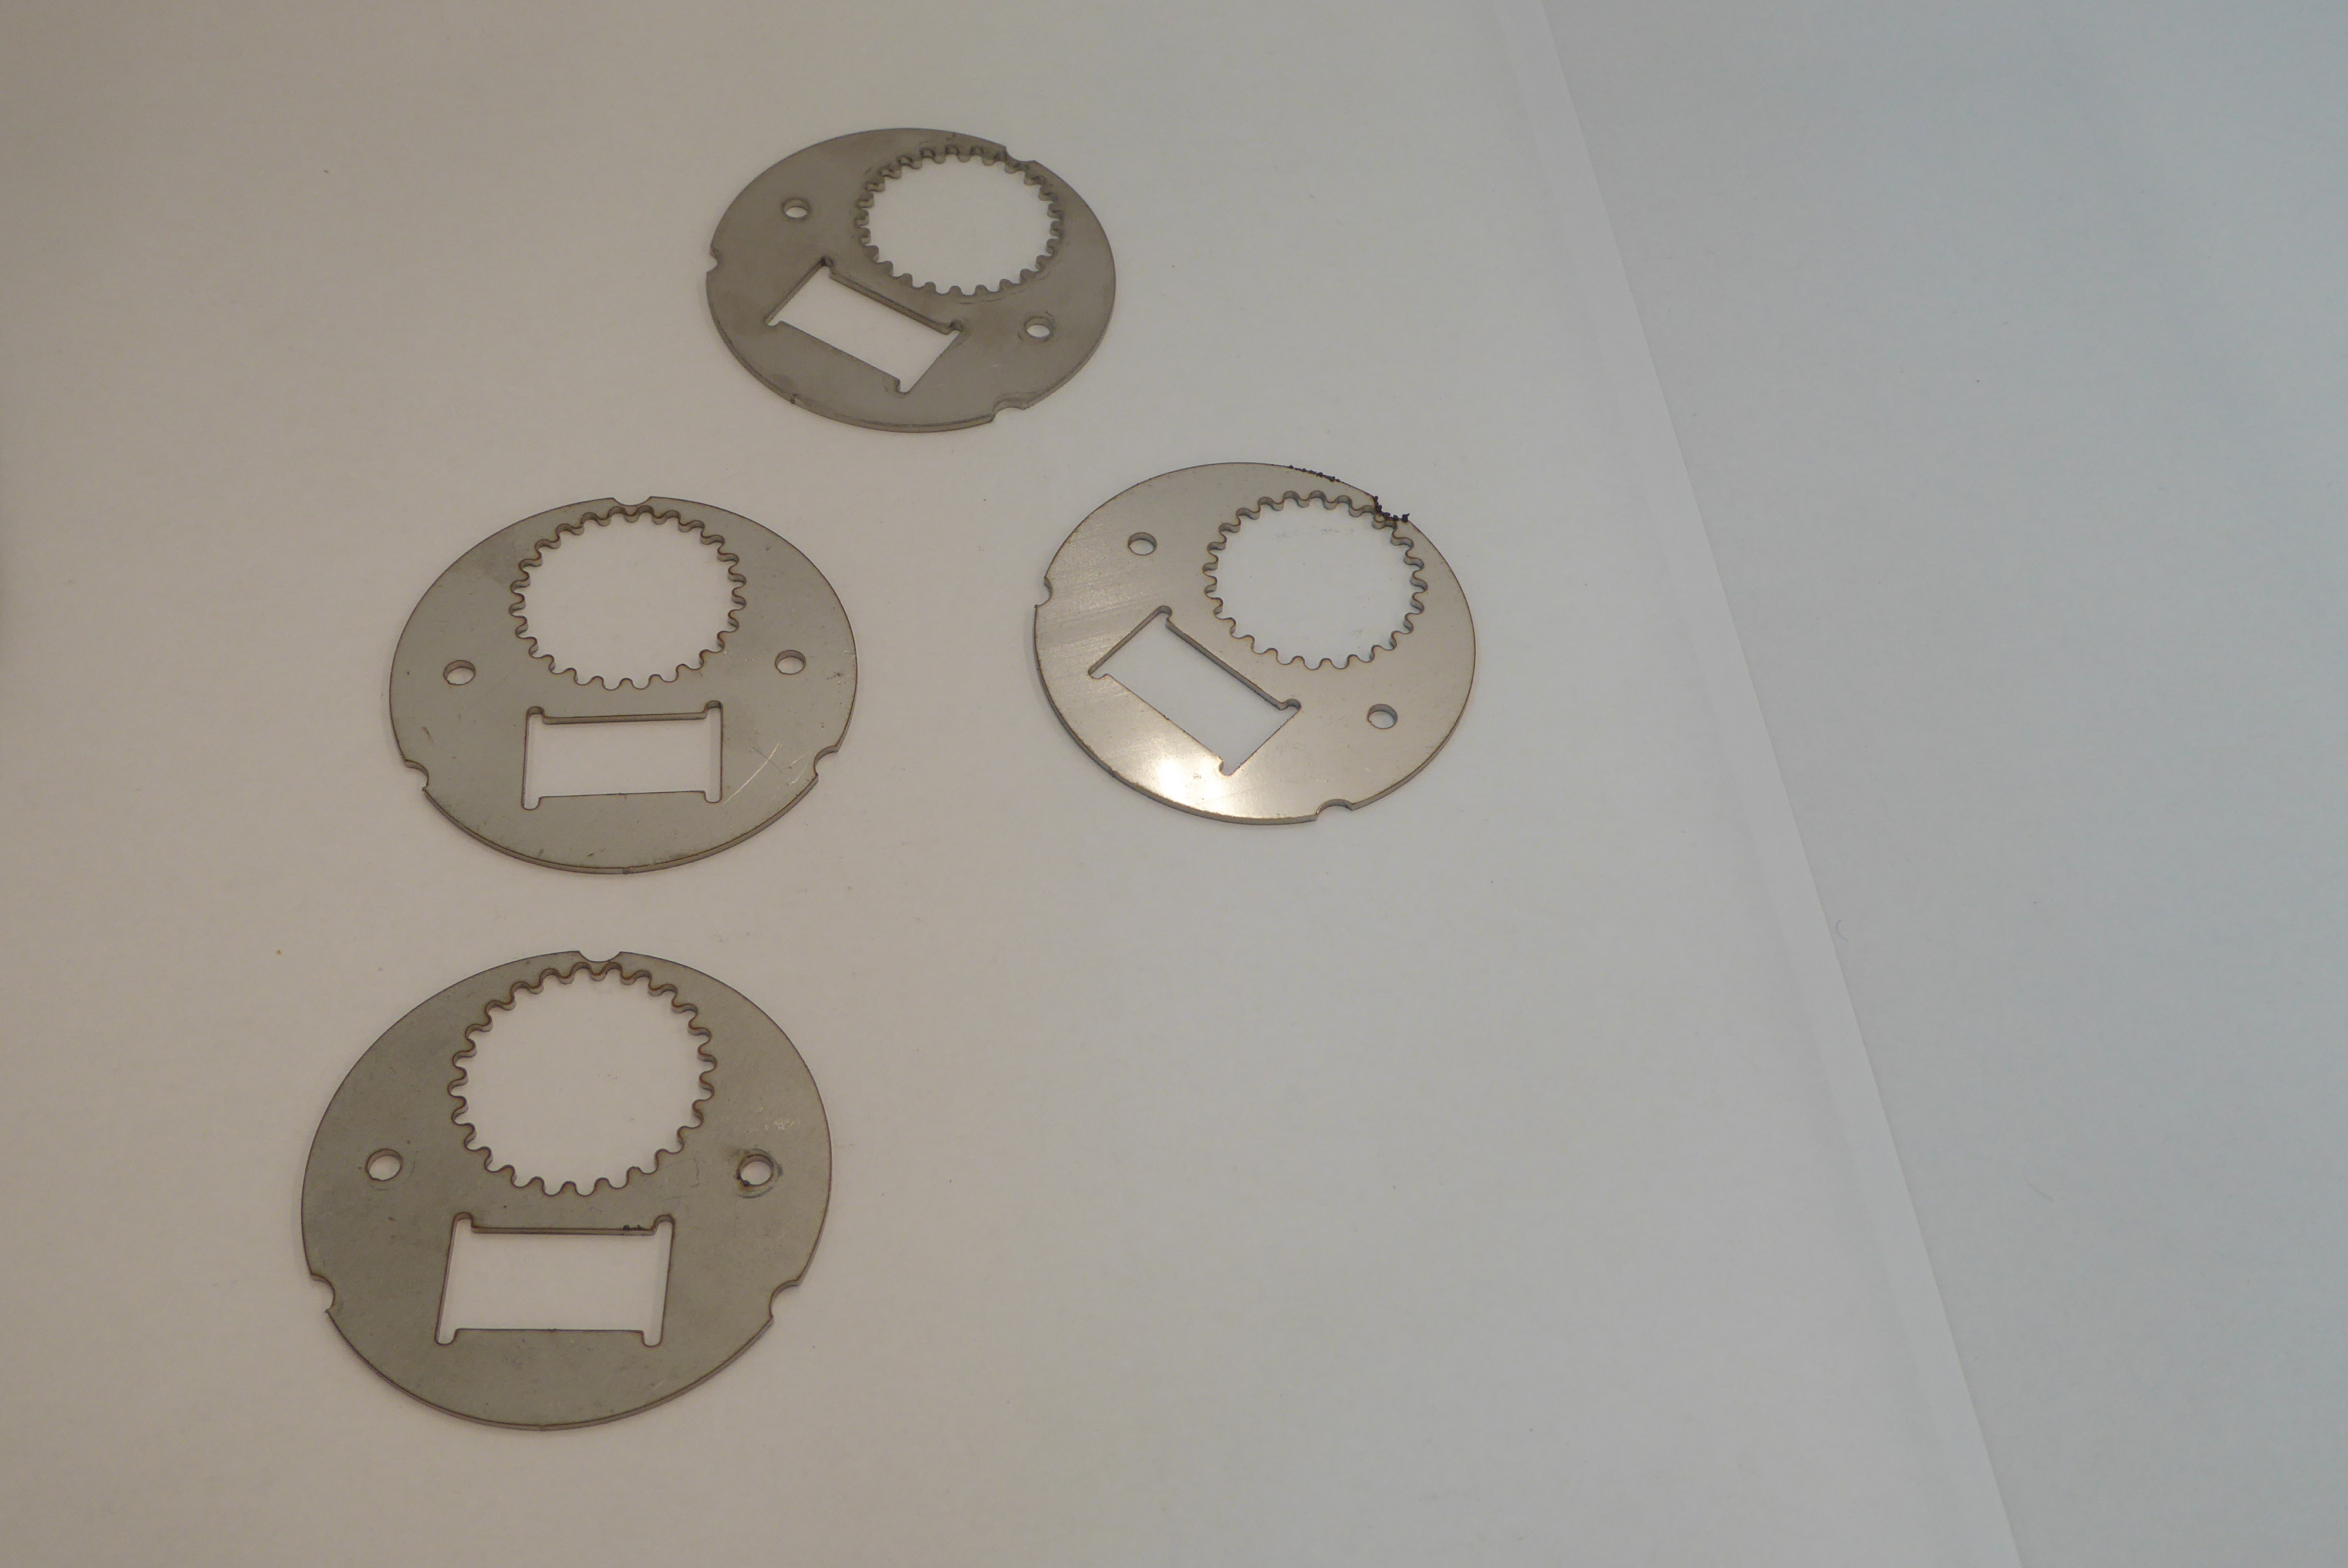
Label: Bottle Opener - Inlay